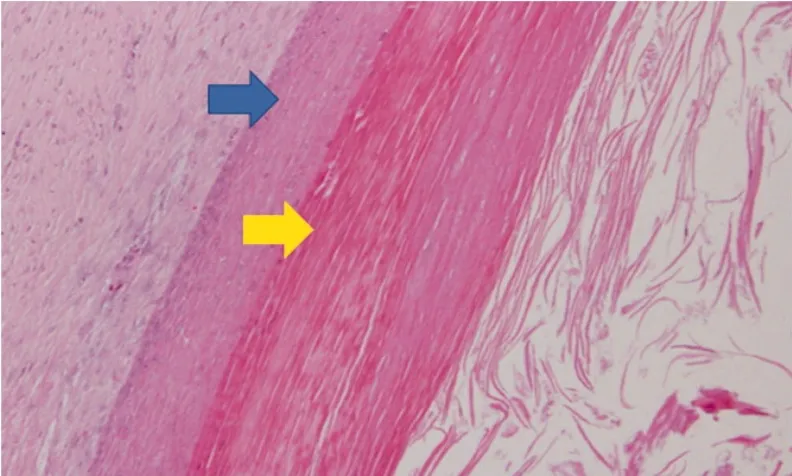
Histopathological findings (hematoxylin-eosin staining, original magnification x 100) upper arrow: squamous epithelium lining, lower arrow: keratin collections. The cyst wall was composed of stratified squamous epithelium with abundant keratin. There were no hair tissue structures or atypical cells.
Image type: pathology (h&e)